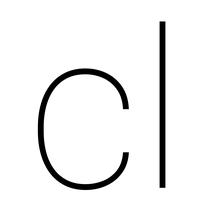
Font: Roboto_Thin